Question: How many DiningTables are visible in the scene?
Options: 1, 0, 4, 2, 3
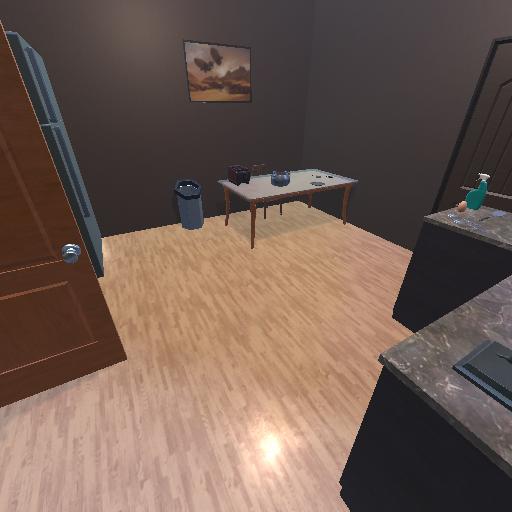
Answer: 1